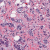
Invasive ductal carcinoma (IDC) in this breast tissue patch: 0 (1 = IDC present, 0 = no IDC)